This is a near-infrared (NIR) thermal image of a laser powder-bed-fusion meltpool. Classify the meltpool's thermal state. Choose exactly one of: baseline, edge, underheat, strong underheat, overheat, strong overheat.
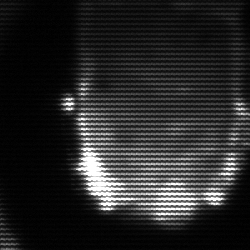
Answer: baseline